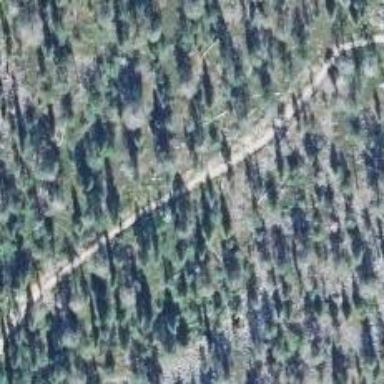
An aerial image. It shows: Path with excellent visibility for trail.